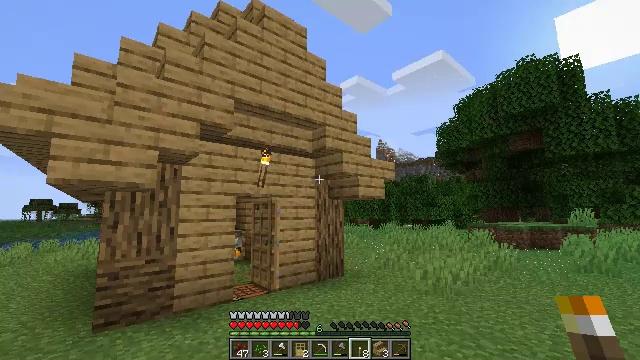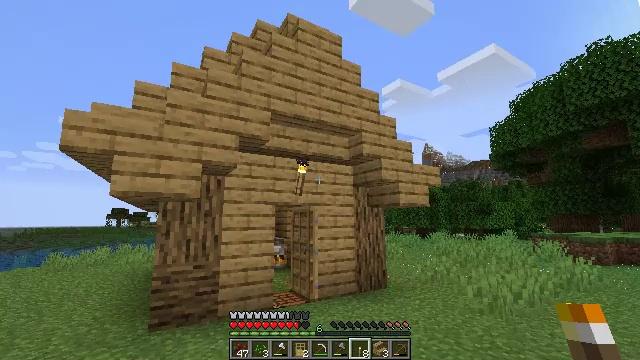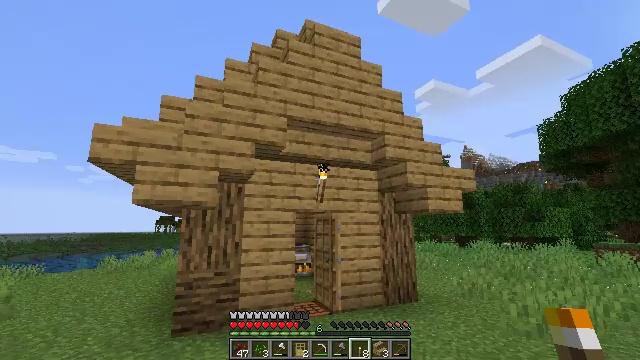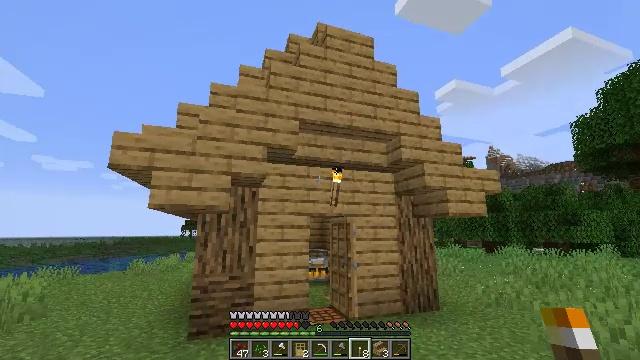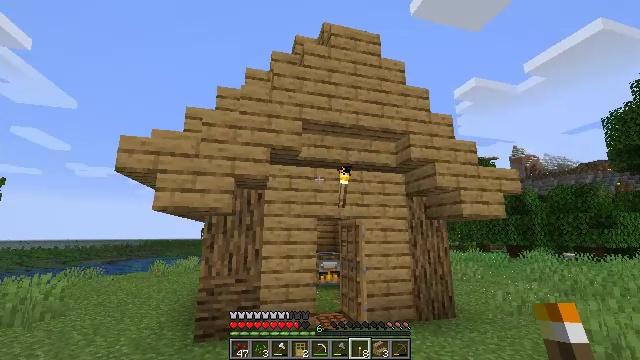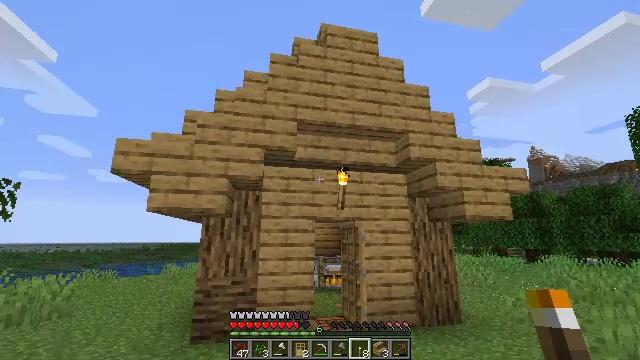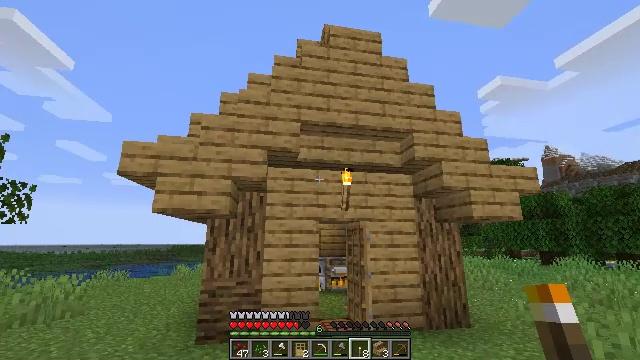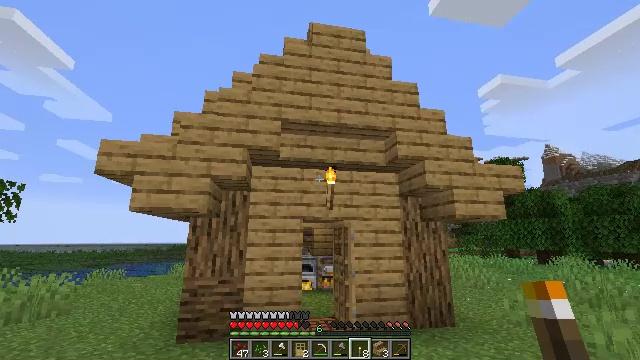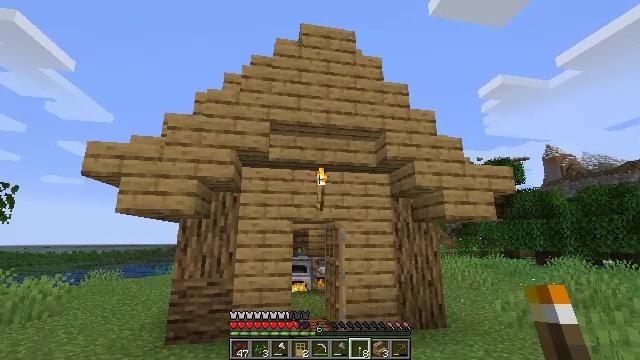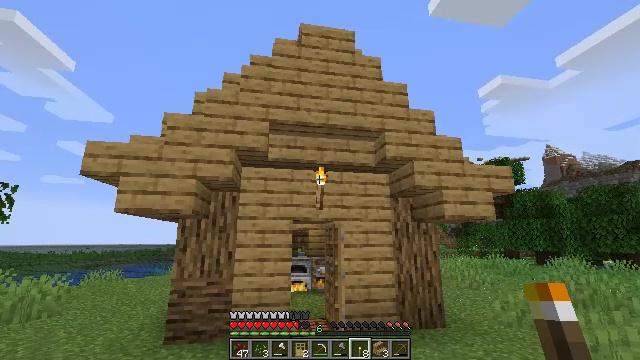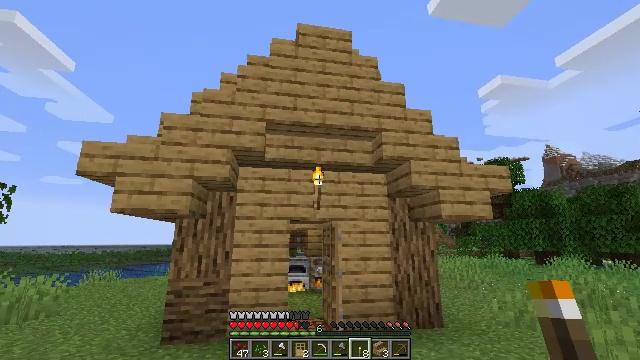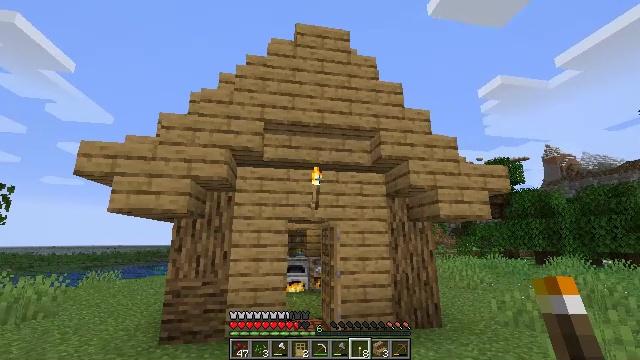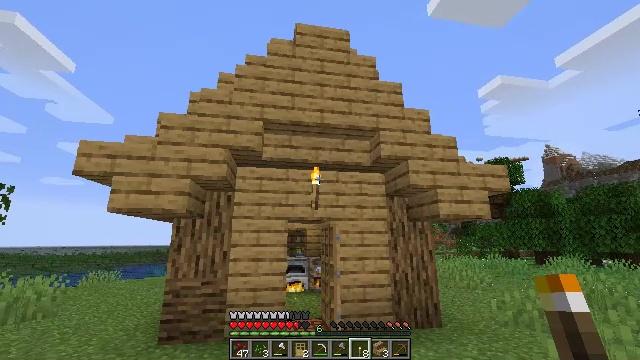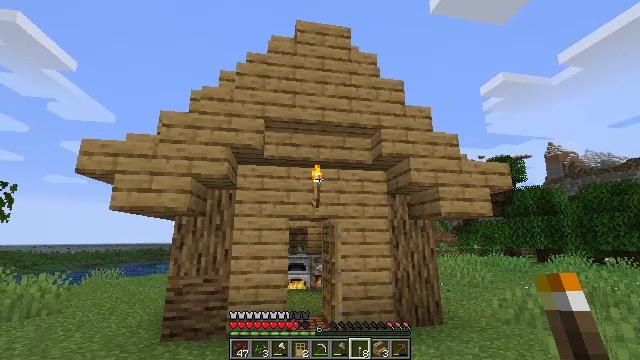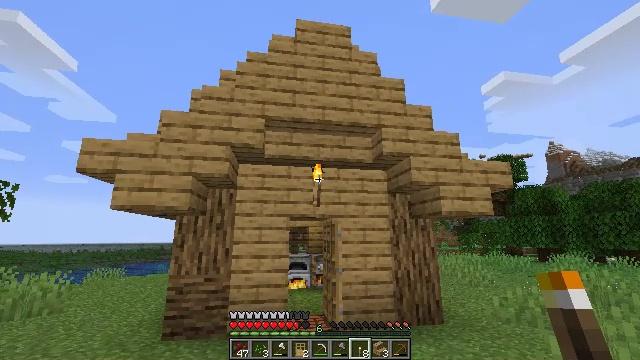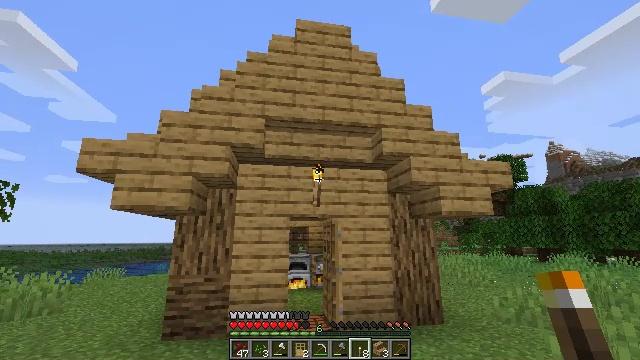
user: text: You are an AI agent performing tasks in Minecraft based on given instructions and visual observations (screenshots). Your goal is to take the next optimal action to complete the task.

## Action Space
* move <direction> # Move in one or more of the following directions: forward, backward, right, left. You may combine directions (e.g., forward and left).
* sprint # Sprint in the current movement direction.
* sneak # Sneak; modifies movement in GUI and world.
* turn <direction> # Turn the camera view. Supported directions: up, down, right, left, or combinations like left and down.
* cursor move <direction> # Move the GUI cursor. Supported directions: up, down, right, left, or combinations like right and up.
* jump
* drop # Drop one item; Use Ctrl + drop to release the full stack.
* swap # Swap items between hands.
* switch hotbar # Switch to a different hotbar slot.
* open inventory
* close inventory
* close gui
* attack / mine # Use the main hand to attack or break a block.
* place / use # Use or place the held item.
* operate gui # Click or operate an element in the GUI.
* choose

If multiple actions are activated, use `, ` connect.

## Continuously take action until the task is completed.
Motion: motion action
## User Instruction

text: Place oak planks in the crafting table to craft an oak slab.
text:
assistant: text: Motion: move forward and move right, turn left and up
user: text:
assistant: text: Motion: move forward and move right, turn left and up
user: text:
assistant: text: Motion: move forward and move right, turn left
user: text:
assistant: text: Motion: move right, turn left
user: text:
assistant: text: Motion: move right, turn left
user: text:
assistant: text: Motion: move right, turn left
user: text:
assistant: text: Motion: move right
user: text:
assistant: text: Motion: no_op
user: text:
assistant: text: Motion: no_op
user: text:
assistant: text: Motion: no_op
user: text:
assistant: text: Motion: no_op
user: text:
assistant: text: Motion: no_op
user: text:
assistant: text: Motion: no_op
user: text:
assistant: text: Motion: no_op
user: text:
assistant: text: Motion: no_op
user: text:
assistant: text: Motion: no_op
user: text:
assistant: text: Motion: no_op
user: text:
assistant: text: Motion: move forward, turn left and down
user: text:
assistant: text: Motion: move forward, turn down
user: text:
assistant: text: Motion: move forward, turn right and down
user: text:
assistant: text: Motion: move forward, turn down
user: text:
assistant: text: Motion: move forward, turn down
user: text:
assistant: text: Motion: move forward, sprint, turn left and down
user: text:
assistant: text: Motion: move forward, sprint
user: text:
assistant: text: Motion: move forward, sprint
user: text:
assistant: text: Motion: move forward
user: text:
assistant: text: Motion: move forward
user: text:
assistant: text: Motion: move forward, sprint
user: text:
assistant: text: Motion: move forward, sprint
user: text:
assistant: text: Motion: move forward, sprint